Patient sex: M
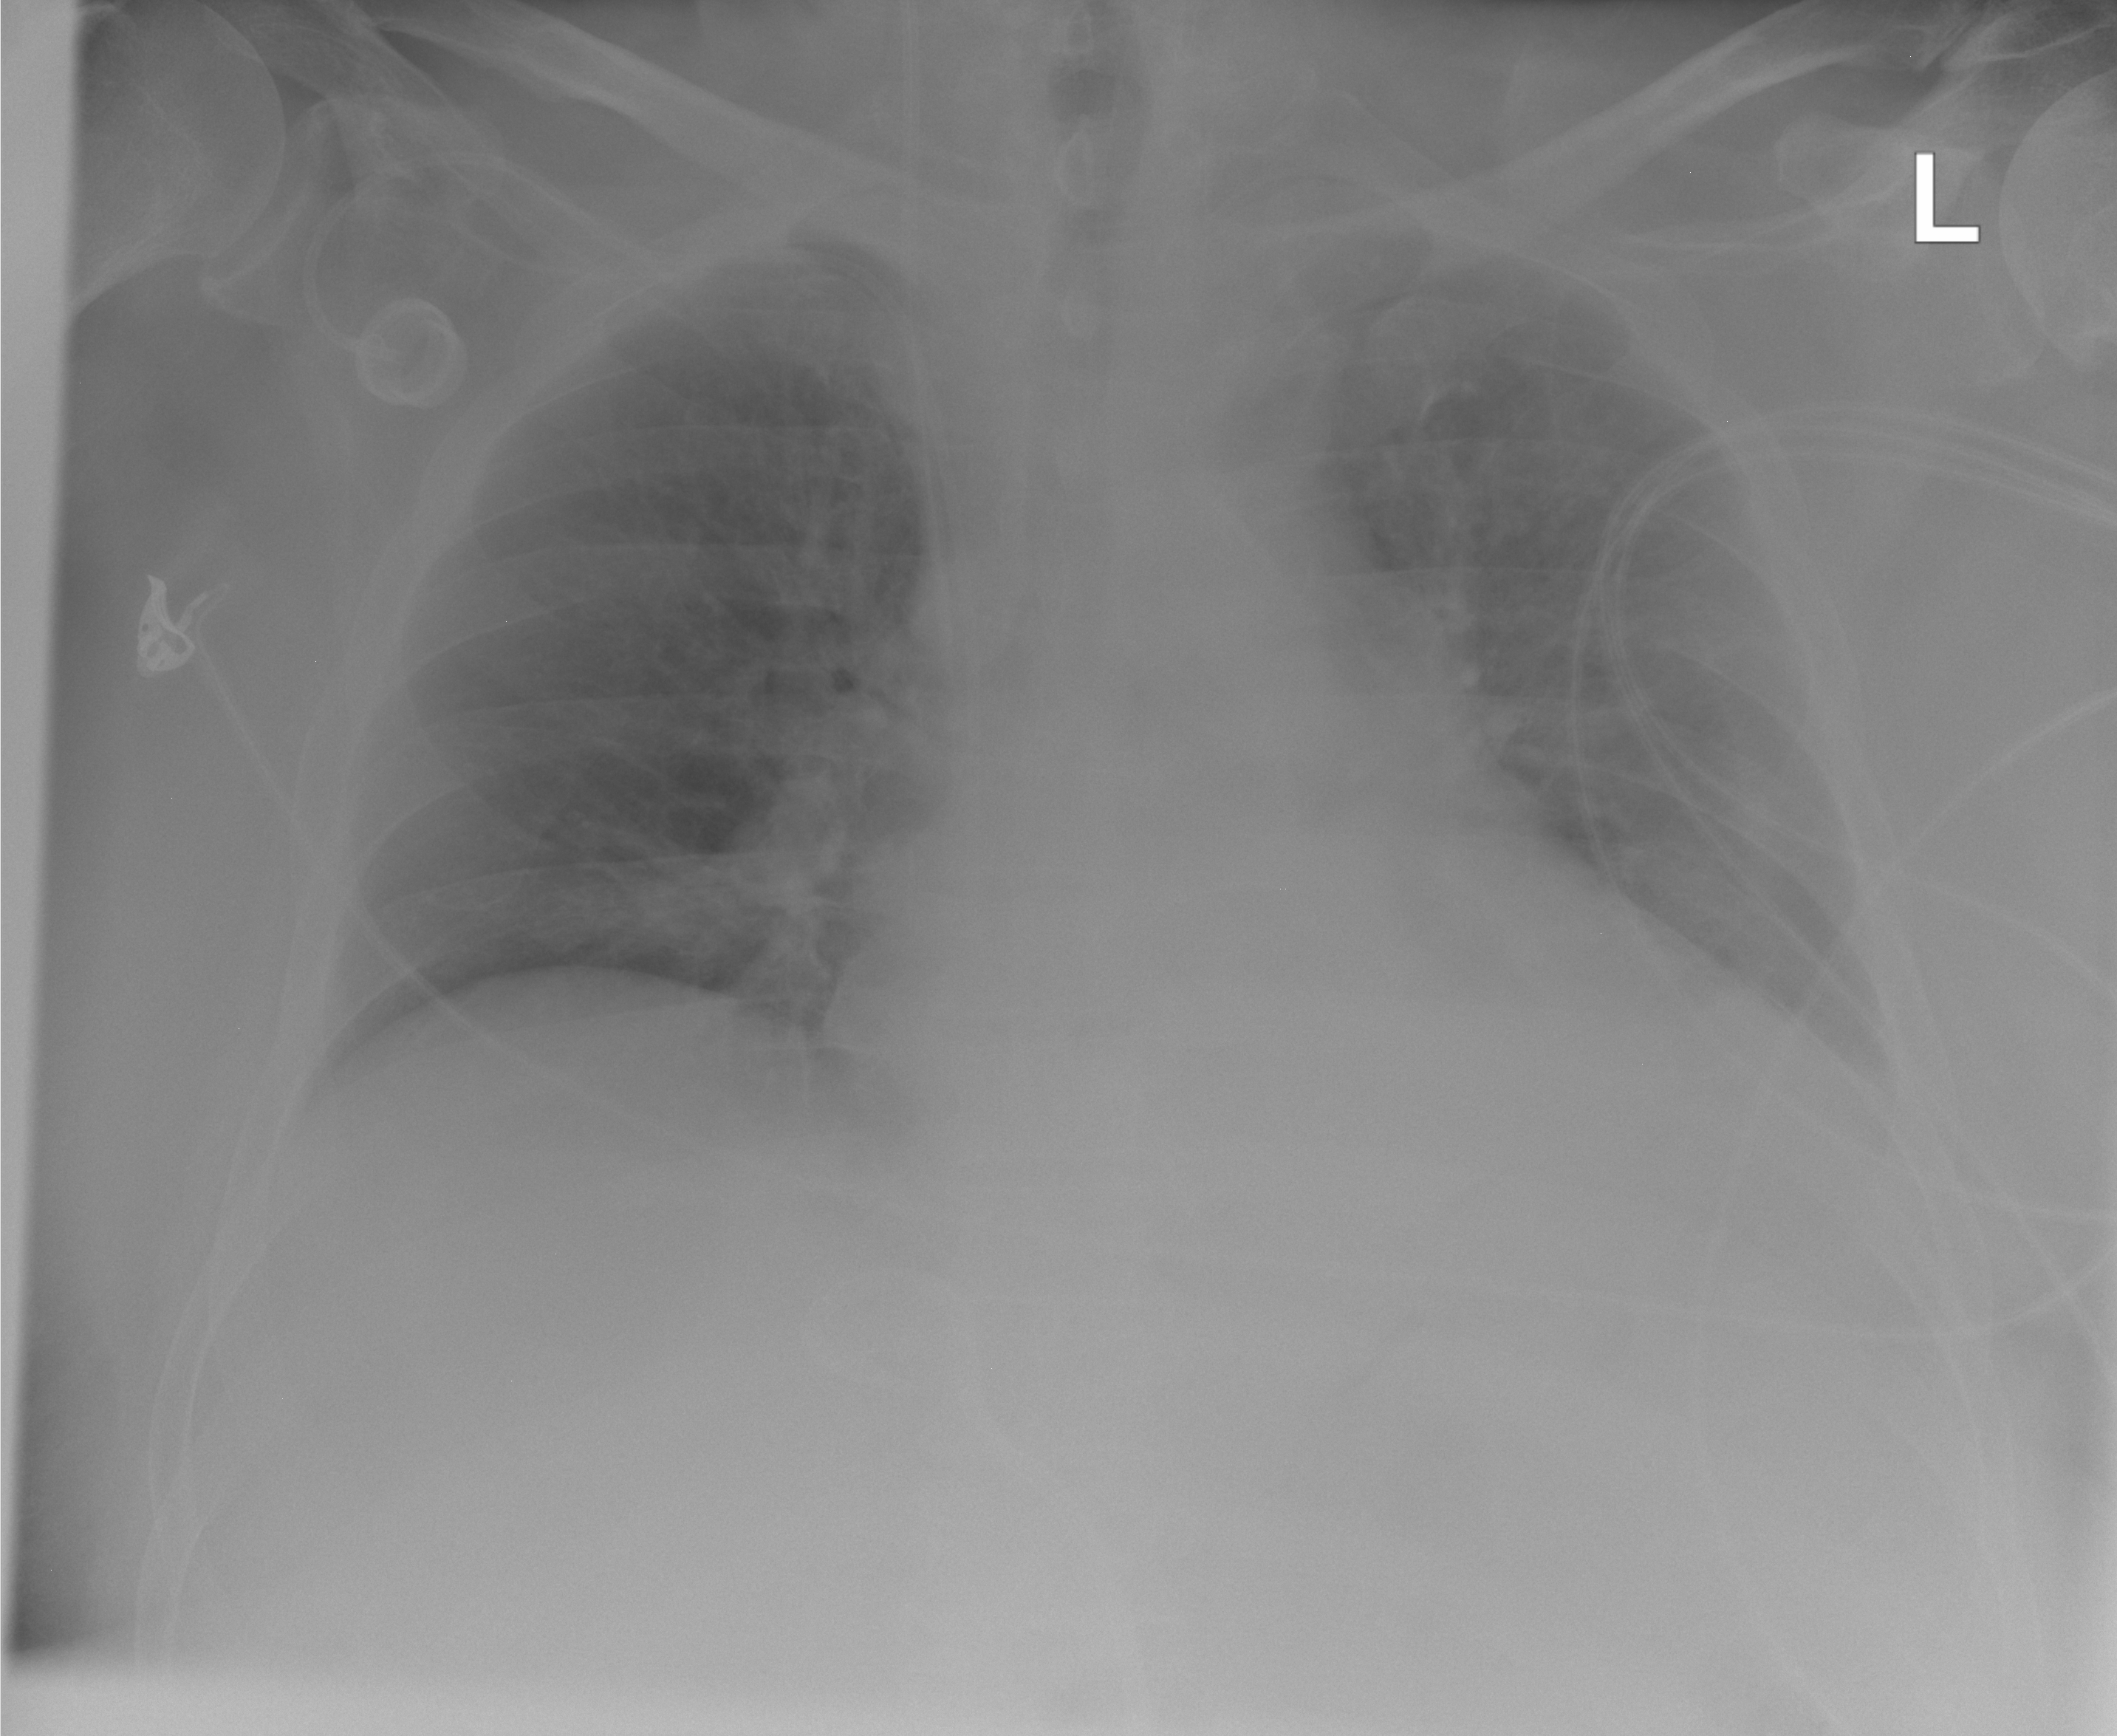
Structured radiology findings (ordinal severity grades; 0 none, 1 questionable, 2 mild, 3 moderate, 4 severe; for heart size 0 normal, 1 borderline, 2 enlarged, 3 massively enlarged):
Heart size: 2
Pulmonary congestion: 2
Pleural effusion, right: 0
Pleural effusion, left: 1
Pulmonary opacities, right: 0
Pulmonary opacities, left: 0
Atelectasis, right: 0
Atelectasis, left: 0